【题型】填空题　【知识点】平面几何　【难度】hard
如图，已知点$P$为$\triangle ABC$所在平面内一点，$|\overrightarrow{AB} - \overrightarrow{AC}| = 8$，$|\overrightarrow{AC}| = 3|\overrightarrow{AB}|$，定义点集$D = \left\{P \mid \overrightarrow{AP} = 3\lambda\overrightarrow{AB} + \dfrac{1 - \lambda}{3}\overrightarrow{AC}, \lambda \in \mathbb{R}\right\}$，若存在点$P_0 \in D$，使得对任意$P \in D$，有$|\overrightarrow{AP}| \ge |\overrightarrow{AP_0}|$恒成立，那么当$\triangle ABC$的面积取得最大值$12$时，$|\overrightarrow{AP_0}| = \underline{\quad\quad\quad\quad}$。

【解答】
【答案】$\boldsymbol{3}$

\vspace{0.5em}
\noindent
【分析】延长$AB$到$M$满足$\overrightarrow{AM}=3\overrightarrow{AB}$，取$AC$的靠近$A$的三等分点$N$，连接$MN$，由向量共线定理得$P,M,N$三点共线，从而$|\overrightarrow{AP_0}|$表示$\triangle AMN$的边$MN$上的高，利用正弦定理求得$\triangle AMN$的面积的最大值，从而可得结论。

\vspace{0.5em}
\noindent
【解析】延长$AB$到$M$满足$\overrightarrow{AM}=3\overrightarrow{AB}$，取$AC$的靠近$A$的三等分点$N$，连接$MN$，如图，

\vspace{0.5em}
\noindent
$\overrightarrow{AP}=3\lambda\overrightarrow{AB}+\frac{1-\lambda}{3}\overrightarrow{AC}=\lambda\cdot 3\overrightarrow{AB}+(1-\lambda)\frac{\overrightarrow{AC}}{3}=\lambda\overrightarrow{AM}+(1-\lambda)\overrightarrow{AN}$，则$P$，$M$，$N$三点共线，

\vspace{0.5em}
\noindent
又存在点$P_0\in D$，使得对任意$P\in D$，满足$|\overrightarrow{AP}|\ge|\overrightarrow{AP_0}|$恒成立，

\vspace{0.5em}
\noindent
则$AP_0$的长表示$A$到直线$MN$的距离，即$\triangle AMN$的边$MN$上的高，设$|\overrightarrow{AP_0}|=h$，

\vspace{0.5em}
\noindent
由$|\overrightarrow{AC}|=3|\overrightarrow{AB}|$，得$|AC|=|AM|,|AB|=|AN|$，则$\triangle ABC\cong\triangle ANM$，$|MN|=|BC|=8$，

\vspace{0.5em}
\noindent
在$\triangle AMN$中，设$\angle ANM=\theta$，由正弦定理得
\[
\frac{|AM|}{\sin\theta}=\frac{|AN|}{\sin M}=\frac{|MN|}{\sin\angle MAN},
\]
于是$\sin\theta=3\sin M$，$|AM|=\frac{8\sin\theta}{\sin\angle MAN}$，$|AN|=\frac{8\sin M}{\sin\angle MAN}$，

\vspace{0.5em}
\noindent
则$S_{\triangle ABC}=S_{\triangle ANM}=\frac{1}{2}|AM||AN|\sin\angle MAN=\frac{32\sin\theta\sin M}{\sin\angle MAN}=\frac{96\sin^2 M}{\sin(M+\theta)}$
\[
=\frac{96\sin^2 M}{\sin M\cos\theta+\cos M\sin\theta}=\frac{96\sin^2 M}{\sin M\cos\theta+3\cos M\sin M}=\frac{96\sin M}{\cos\theta+3\cos M},
\]

\vspace{0.5em}
\noindent
若$\theta$不是钝角，则$S_{\triangle ABC}=\frac{96\sin M}{\sqrt{1-\sin^2\theta}+3\sqrt{1-\sin^2 M}}=\frac{96\sin M}{\sqrt{1-9\sin^2 M}+\sqrt{9-9\sin^2 M}}$，

\vspace{0.5em}
\noindent
由$2\sin\theta=3\sin M\le 1$，得$\sin M\le\frac{1}{3}$，即$0<\sin M\le\frac{1}{3}$，

\vspace{0.5em}
\noindent
则$S_{\triangle ABC}=\frac{96}{\sqrt{\frac{1}{\sin^2 M}-9}+3\sqrt{\frac{1}{\sin^2 M}-1}}$，设$t=\frac{1}{\sin^2 M}$，

\vspace{0.5em}
\noindent
则$t\ge 9$，$S_{\triangle ABC}=\frac{96}{\sqrt{t-9}+3\sqrt{t-1}}$，它是减函数，当$t=9$时，$(S_{\triangle ABC})_{\max}=8\sqrt{2}$，不满足题意，

\vspace{0.5em}
\noindent
【点睛】方法点睛：根据向量共线定理得出$P$与点$M$，$N$在一条直线上，问题转化为求三角形高的最大值，从而求三角形面积的最大值即可.
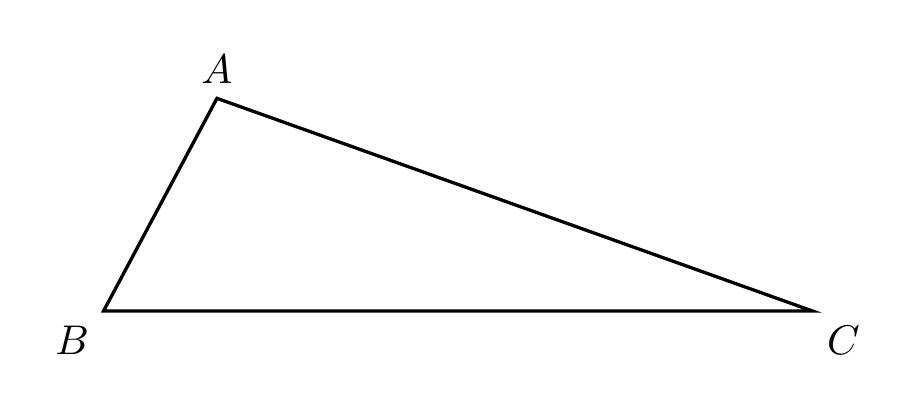